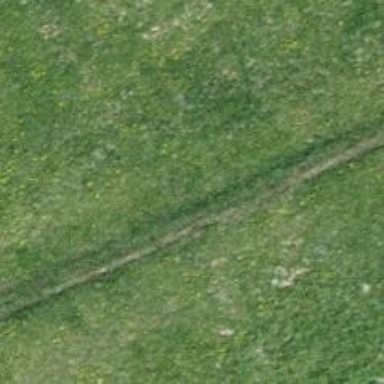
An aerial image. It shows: Track with grade3 tracktype.